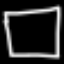
Label: square